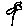
Label: flower